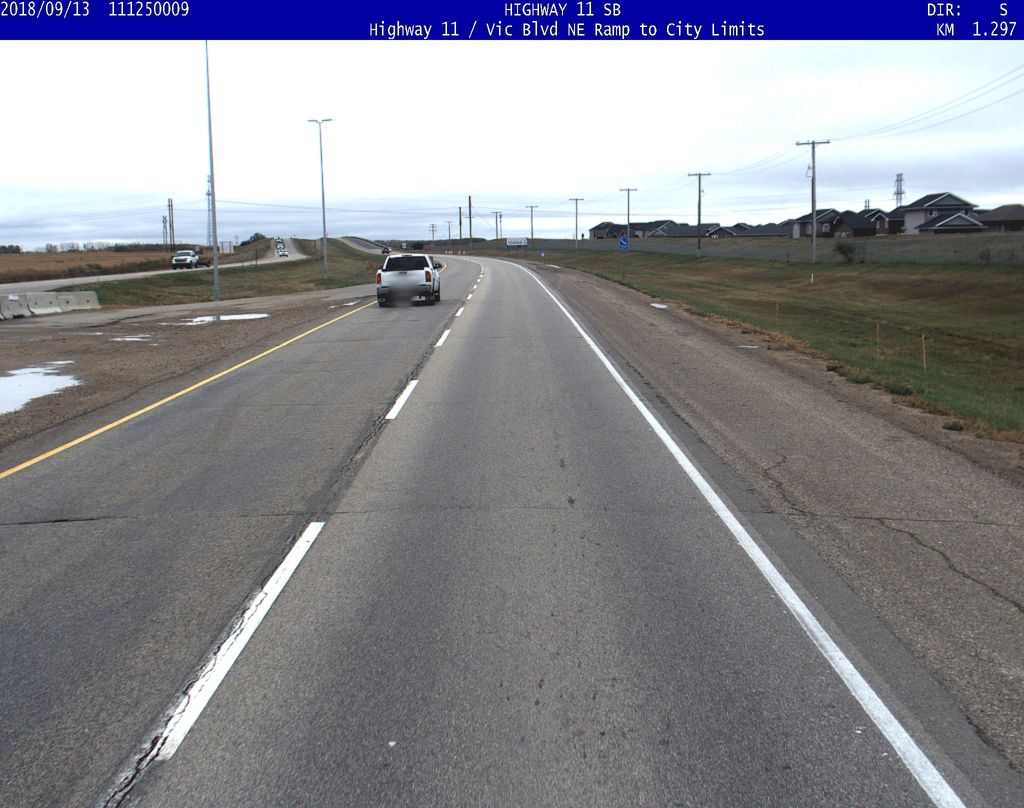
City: saskatoon